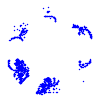
Particle: pion